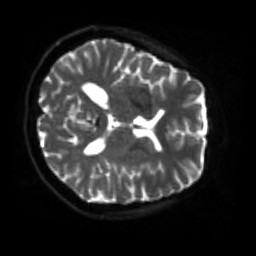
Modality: sbref
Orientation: axial
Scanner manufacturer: siemens
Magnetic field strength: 3 T
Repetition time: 4 s
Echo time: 0.0594 s